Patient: sex F, age 71
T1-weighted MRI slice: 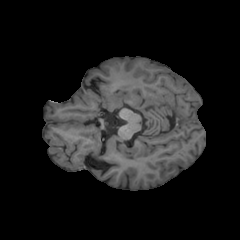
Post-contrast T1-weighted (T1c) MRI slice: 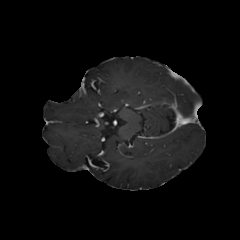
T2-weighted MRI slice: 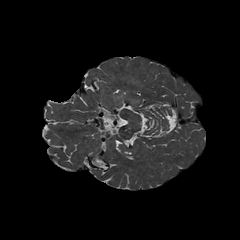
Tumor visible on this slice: yes
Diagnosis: Astrocytoma, IDH-mutant
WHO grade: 2